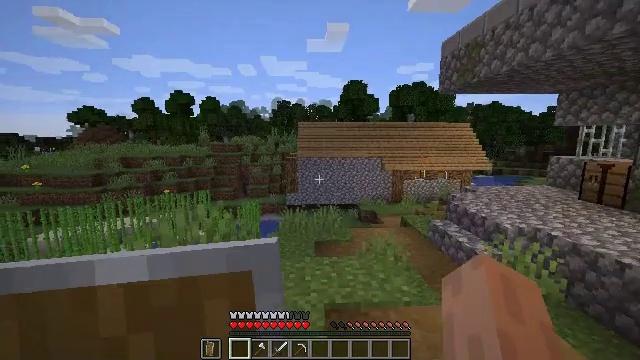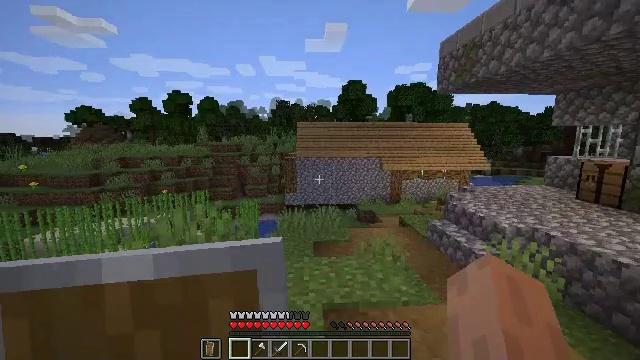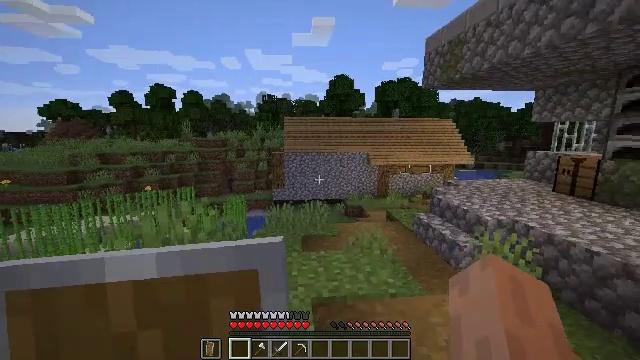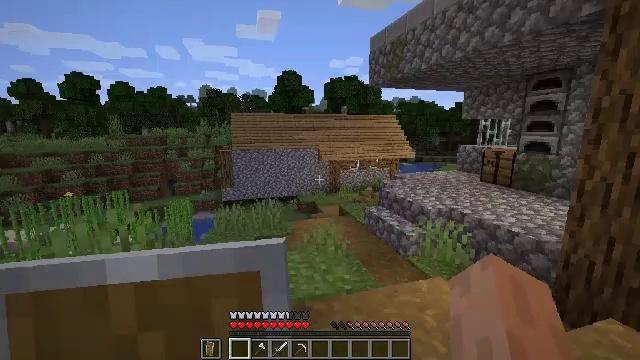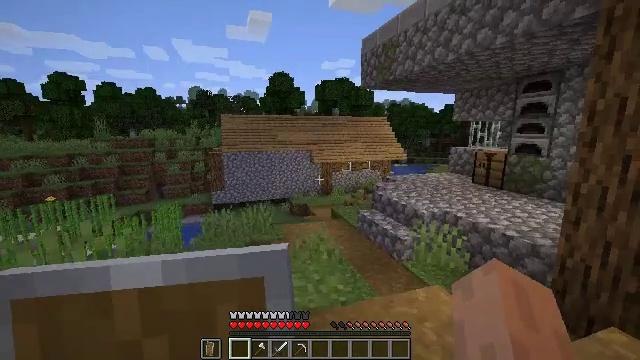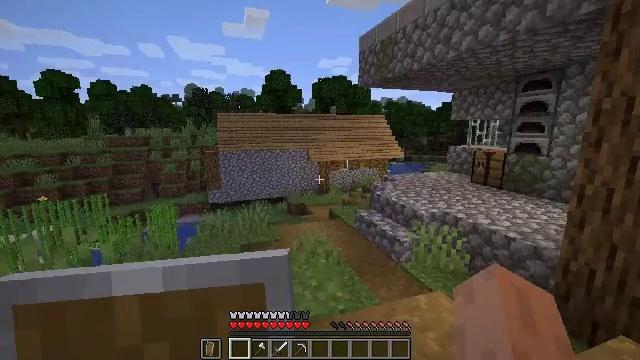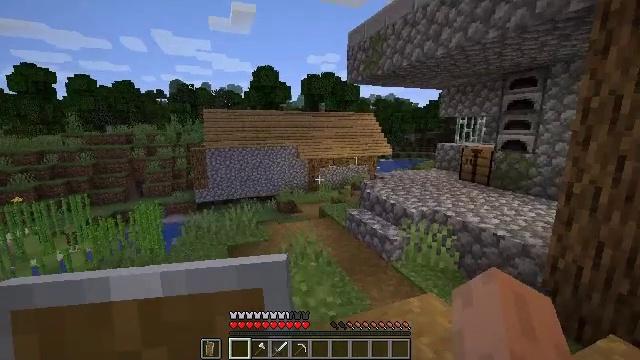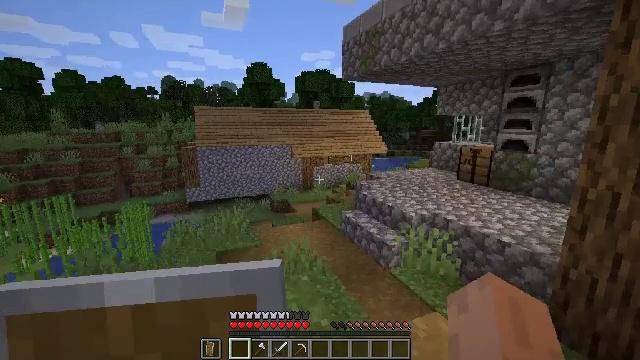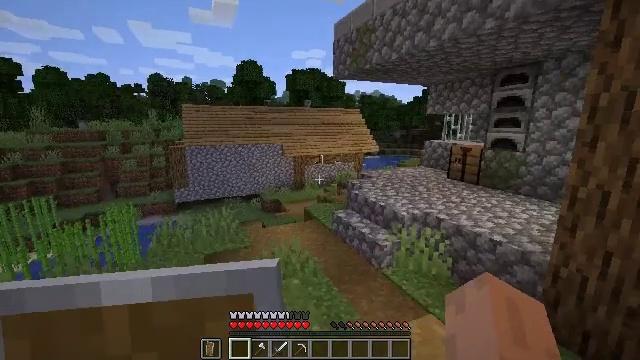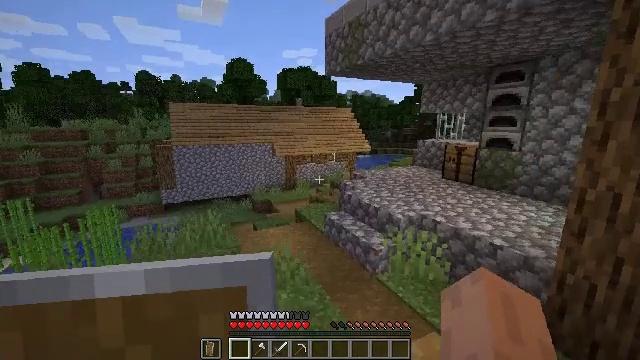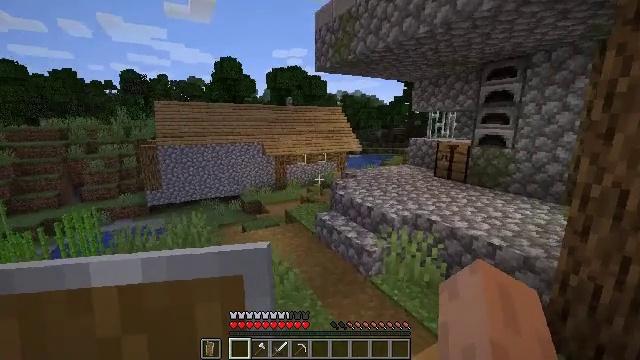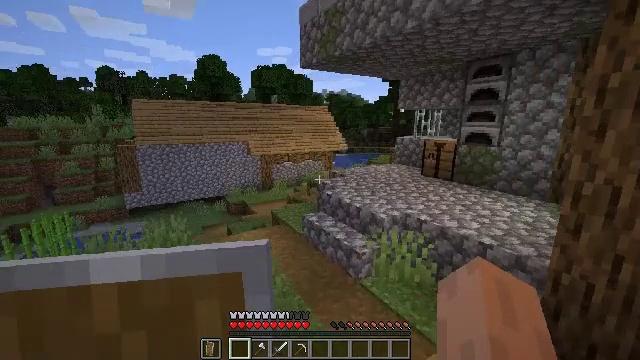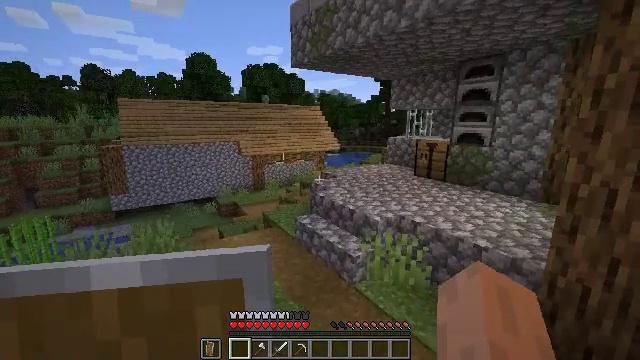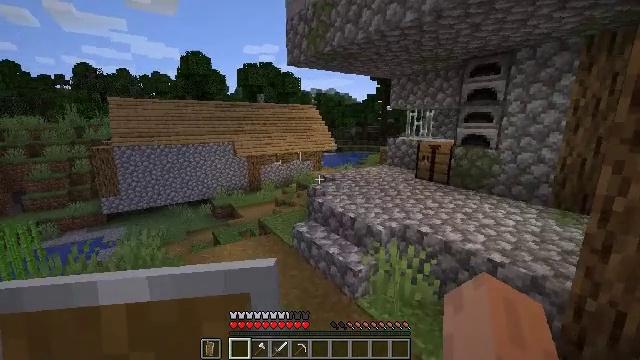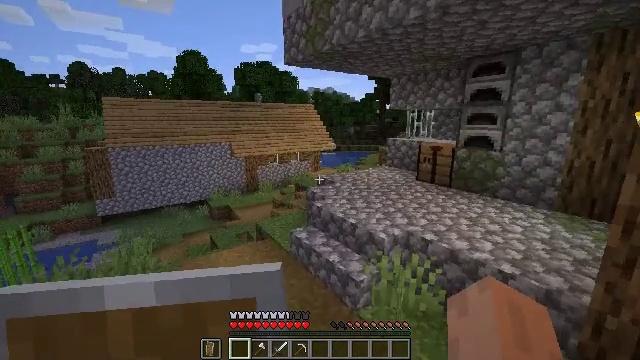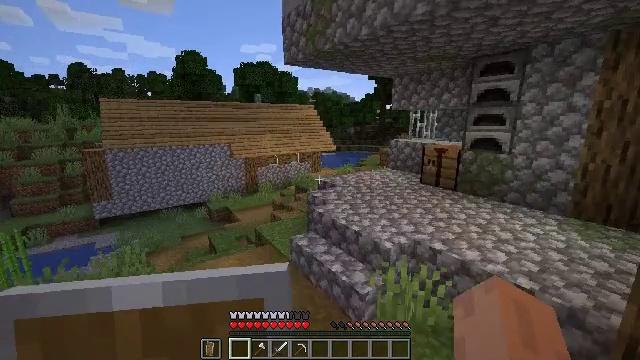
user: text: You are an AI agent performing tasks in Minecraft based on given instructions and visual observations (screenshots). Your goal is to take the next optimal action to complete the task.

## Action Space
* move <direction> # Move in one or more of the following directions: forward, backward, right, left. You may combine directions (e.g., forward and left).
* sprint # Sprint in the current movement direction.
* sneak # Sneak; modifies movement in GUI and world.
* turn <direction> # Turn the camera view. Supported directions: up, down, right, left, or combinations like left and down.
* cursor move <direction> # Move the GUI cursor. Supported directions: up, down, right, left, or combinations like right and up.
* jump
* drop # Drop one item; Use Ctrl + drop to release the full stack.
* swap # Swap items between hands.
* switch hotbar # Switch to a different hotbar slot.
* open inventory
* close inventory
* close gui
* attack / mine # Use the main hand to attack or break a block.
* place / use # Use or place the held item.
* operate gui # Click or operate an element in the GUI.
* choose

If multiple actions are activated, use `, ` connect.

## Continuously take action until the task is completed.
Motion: motion action
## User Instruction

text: craft item air
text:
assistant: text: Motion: no_op
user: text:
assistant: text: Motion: turn right and down
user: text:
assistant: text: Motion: move forward, turn right
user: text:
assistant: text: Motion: move forward, turn right
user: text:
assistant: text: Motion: move forward
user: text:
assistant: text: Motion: move forward, turn right
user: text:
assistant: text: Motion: move forward, turn right
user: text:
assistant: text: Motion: move forward, turn right
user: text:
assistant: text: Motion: move forward, turn right
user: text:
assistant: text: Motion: move forward, turn right
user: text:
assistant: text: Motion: move forward, turn right
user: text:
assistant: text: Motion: move forward, turn right
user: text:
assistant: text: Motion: move forward
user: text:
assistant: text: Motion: move forward
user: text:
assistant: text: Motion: move forward
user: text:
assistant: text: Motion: move forward
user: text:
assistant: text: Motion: move forward
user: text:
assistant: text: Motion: move forward
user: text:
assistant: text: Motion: move forward, turn right
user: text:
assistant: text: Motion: move forward, turn right
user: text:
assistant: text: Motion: move forward, turn right
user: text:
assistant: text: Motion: move forward, turn right
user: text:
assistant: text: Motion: move forward, turn right
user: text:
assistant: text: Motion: move forward, turn right
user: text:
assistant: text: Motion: move forward, turn right
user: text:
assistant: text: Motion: move forward, turn right
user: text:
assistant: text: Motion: move forward, turn right
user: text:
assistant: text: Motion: move forward, turn right and up
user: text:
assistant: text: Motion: move forward, turn right
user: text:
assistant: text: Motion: move forward